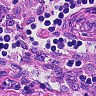
Metastatic tissue present: no